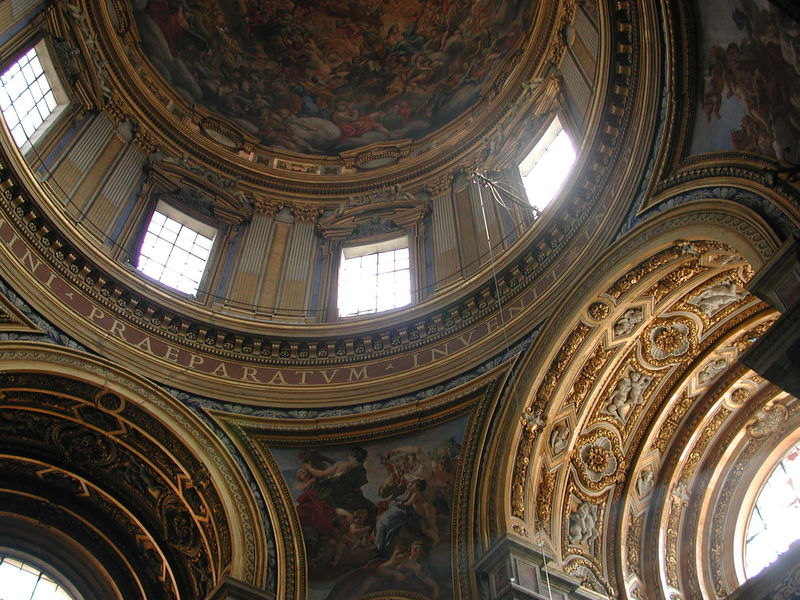
Titel: Sant’Agnese in Agone
Künstler: Girolamo Rainaldi
Standort: Rom, S. Agnese in Agone (EU - I - Latium)
Schlagwörter: blau, bunt, fenster, hell, licht, säulen, kirche, gold, schnur, innen, renaissance, engel, schrift, bilder, pilaster, kuppel, halterung, arkade, dom, kabel, tageslicht, kathedrale, malerie, fresko, szenen, kostbar, deckenmalerei, vierung, salzburg, mailand, bleiverglasung